Question: I'm using jfeinstein10 Sliding Menu library in my project and everything works fine, is just that when I run my app on certain devices there is a white space in the top of the fragment that holds the listview, here is a pic:

Here is the code where I set up the sliding menu:
'''
setBehindContentView(R.layout.menu_frame);
FragmentTransaction fragTransaction = mFragmentManager.beginTransaction();
fragMenu = new FragmentMenu();
fragTransaction.replace(R.id.menu_frame, fragMenu);
fragTransaction.commit();
SlidingMenu sm = getSlidingMenu();
sm.setShadowWidthRes(R.dimen.shadow_width);
sm.setShadowDrawable(R.drawable.shadow);
sm.setBehindOffsetRes(R.dimen.actionbar_home_width);
setSlidingActionBarEnabled(true);
final ActionBar mActionBar = getSupportActionBar();
mActionBar.setHomeButtonEnabled(true);
mActionBar.setDisplayHomeAsUpEnabled(true);
'''
And this would be the XML file of my fragment layout:
'''
<?xml version="1.0" encoding="utf-8"?>
<LinearLayout xmlns:android="http://schemas.android.com/apk/res/android"
android:layout_width="match_parent"
android:layout_height="match_parent"
android:background="@color/fondoRowsMenuIzquierdo" >
<ExpandableListView
android:id="@+id/expListView"
android:layout_width="match_parent"
android:layout_height="match_parent"
android:cacheColorHint="@color/fondoRowsMenuIzquierdo"
android:childDivider="@color/fondoRowsChildMenuIzquierdo"
android:choiceMode="singleChoice"
android:divider="@color/separadoresMenuIzquierdo"
android:dividerHeight="1dp"
android:drawSelectorOnTop="true"
android:groupIndicator="@null" />
</LinearLayout>
'''
Does anyone knows how to remove that white space?
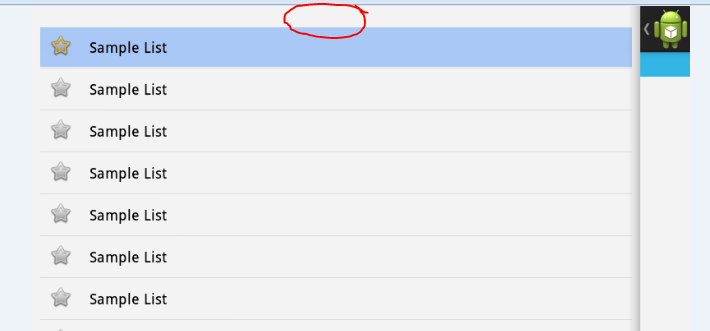
Answer: I resolved this problem updating to the latest SlidingMenu library : <URL>. but another problem came with this update.
In SlidingMenu.java there is this piece of code:
'''
public void manageLayers(float percentOpen) {
if (Build.VERSION.SDK_INT < 11) return;
boolean layer = percentOpen > 0.0f && percentOpen < 1.0f;
final int layerType = layer ? View.LAYER_TYPE_HARDWARE : View.LAYER_TYPE_NONE;
if (layerType != getContent().getLayerType()) {
mHandler.post(new Runnable() {
public void run() {
Log.v(TAG, "changing layerType. hardware? " + (layerType == View.LAYER_TYPE_HARDWARE));
getContent().setLayerType(layerType, null);
getMenu().setLayerType(layerType, null);
if (getSecondaryMenu() != null) {
getSecondaryMenu().setLayerType(layerType, null);
}
}
});
}
'''
If you are using this library in HONEYCOMB or previous API versions this code won't let you interact with the view in the sliding menu,you have yo change this validation:
'''
if (Build.VERSION.SDK_INT < 11) return;
'''
for this:
'''
if(Build.VERSION.SDK_INT <= Build.VERSION_CODES.HONEYCOMB_MR2)return;
'''